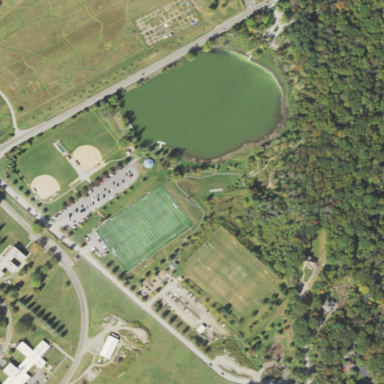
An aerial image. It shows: Recreational ground known as park.